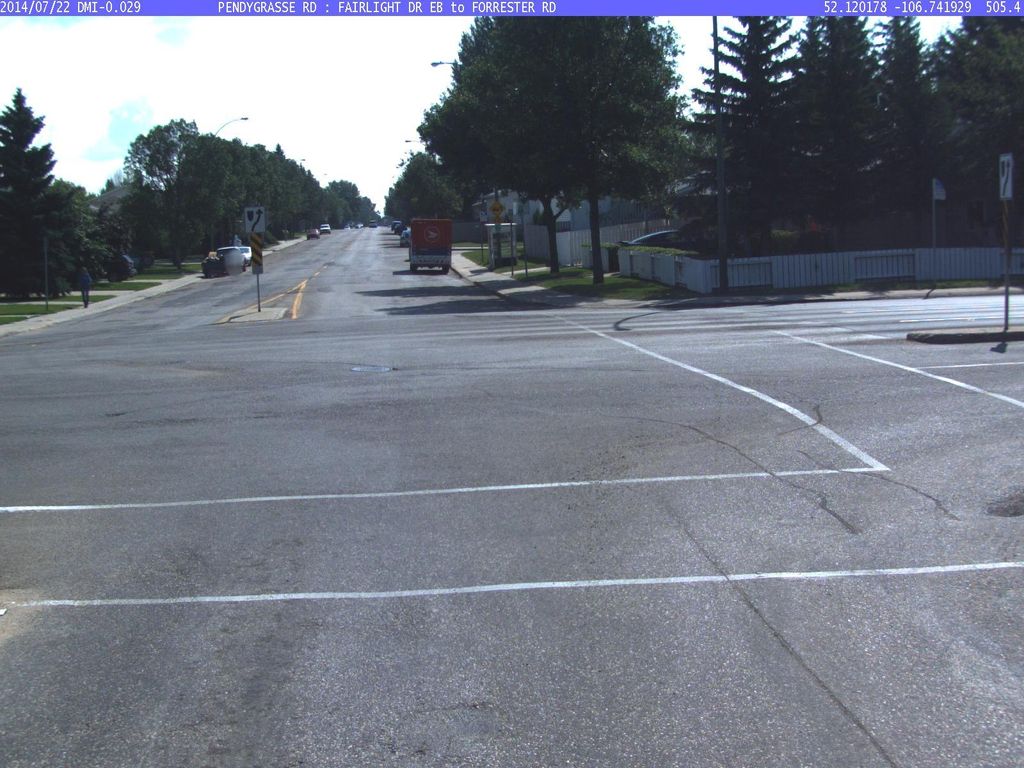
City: saskatoon